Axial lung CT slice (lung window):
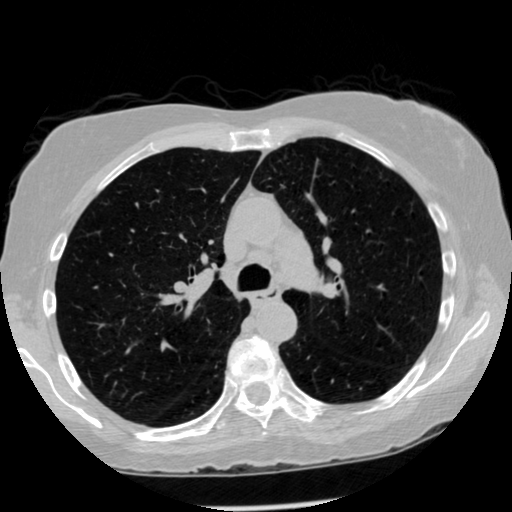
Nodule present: no